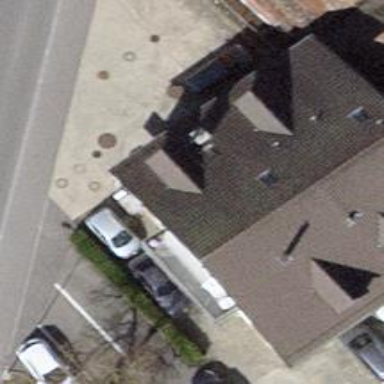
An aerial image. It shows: Car repair shop.